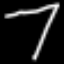
Label: diamond